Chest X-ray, PA view. Patient: 65 years old, sex M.
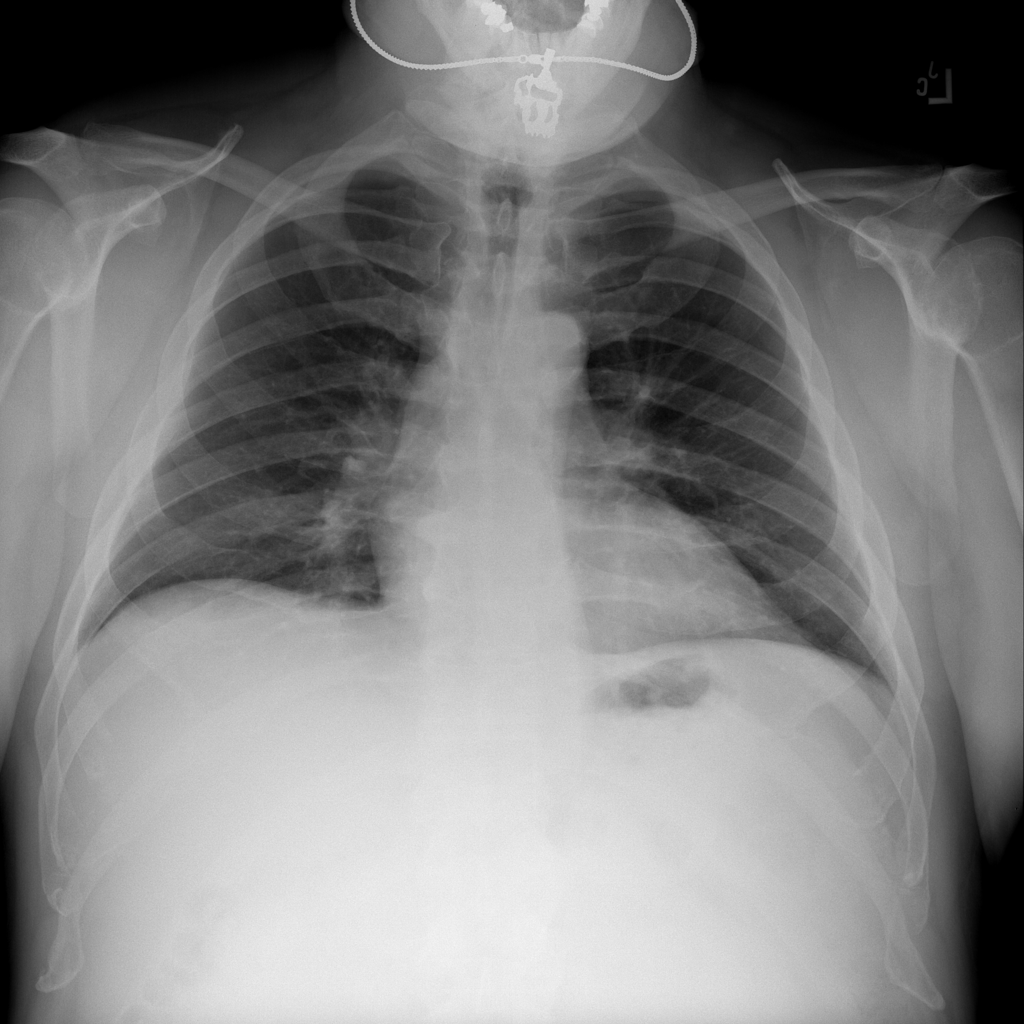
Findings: No Finding